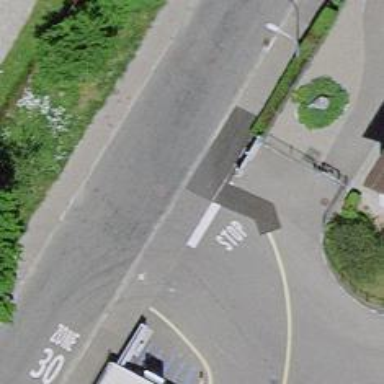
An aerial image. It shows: Sliding gate as barrier.